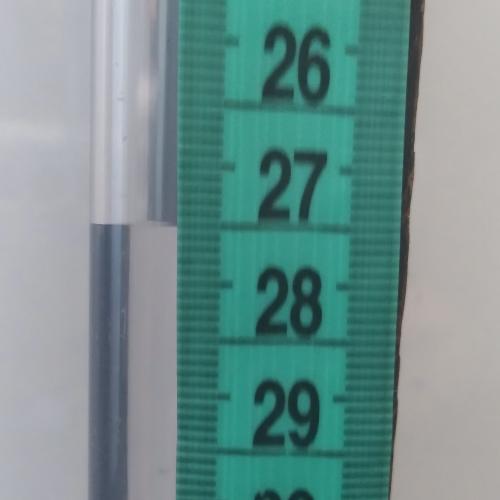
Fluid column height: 27.5 cm